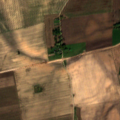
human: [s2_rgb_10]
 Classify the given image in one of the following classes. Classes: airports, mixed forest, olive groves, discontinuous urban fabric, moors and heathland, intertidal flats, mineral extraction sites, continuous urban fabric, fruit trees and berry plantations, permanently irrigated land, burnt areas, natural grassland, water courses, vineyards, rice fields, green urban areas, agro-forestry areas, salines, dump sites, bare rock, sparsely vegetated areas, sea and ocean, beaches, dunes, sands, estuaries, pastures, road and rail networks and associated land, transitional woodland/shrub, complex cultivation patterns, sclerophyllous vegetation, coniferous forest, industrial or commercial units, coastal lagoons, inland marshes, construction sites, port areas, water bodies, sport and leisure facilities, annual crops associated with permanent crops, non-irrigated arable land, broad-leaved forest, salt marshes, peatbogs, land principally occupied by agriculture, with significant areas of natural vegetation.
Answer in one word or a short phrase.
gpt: non-irrigated arable land, complex cultivation patterns